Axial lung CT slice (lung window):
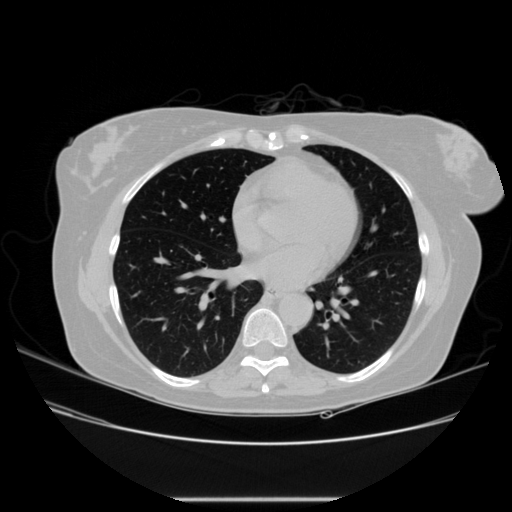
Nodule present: no